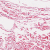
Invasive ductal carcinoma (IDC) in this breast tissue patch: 0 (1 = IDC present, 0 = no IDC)